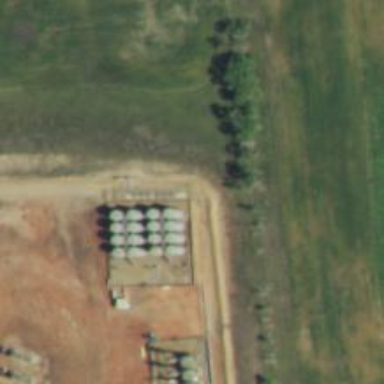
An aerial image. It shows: Storage tank with man-made structure.